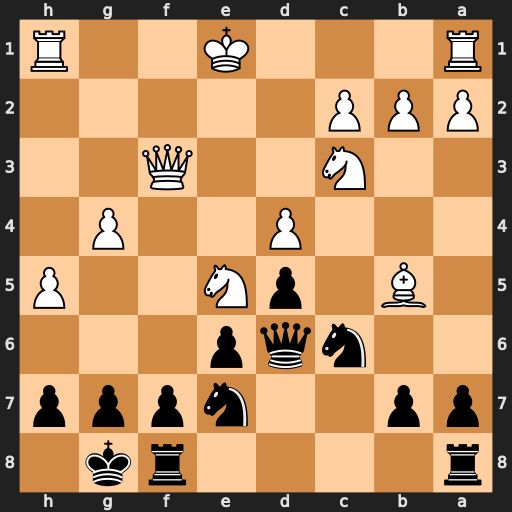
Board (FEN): r4rk1/pp2nppp/2nqp3/1B1pN2P/3P2P1/2N2Q2/PPP5/R3K2R
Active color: b
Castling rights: KQ
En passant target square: -
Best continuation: Nxd4 Qf4 Qxe5+ Qxe5 Nf3+ Kf2 Nxe5